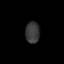
Tissue: lung
Cell type: Epithelial cells
Senescence score: 0.2124
Nuclear area (px): 295
Mean DAPI intensity: 57.766